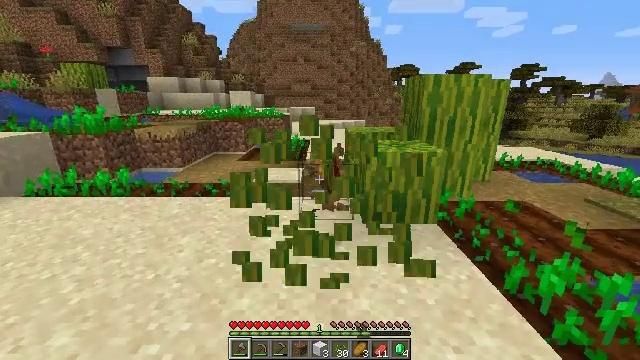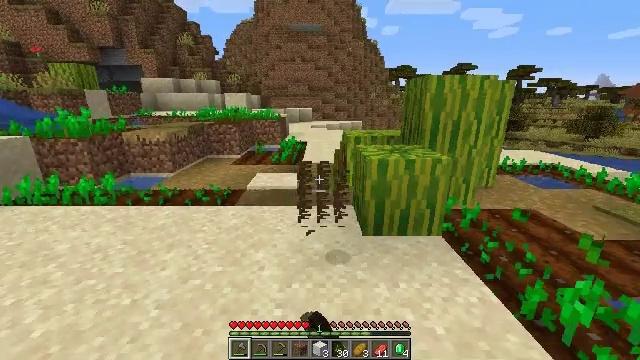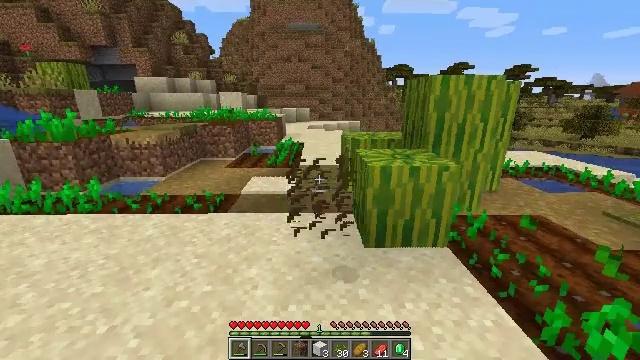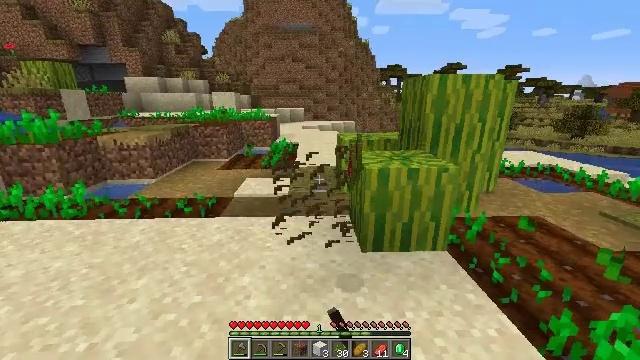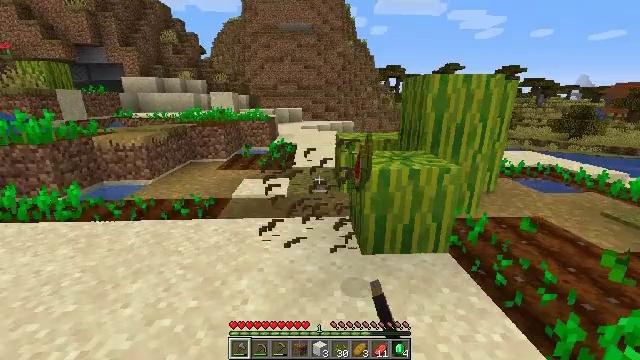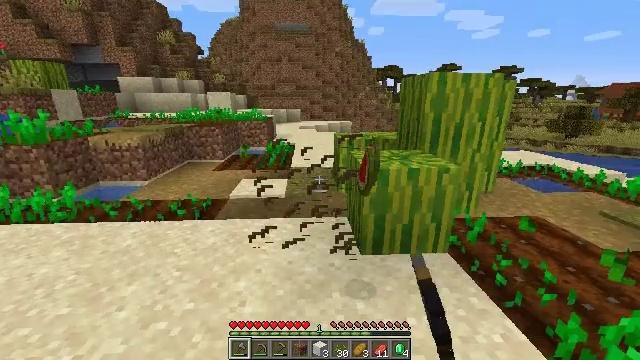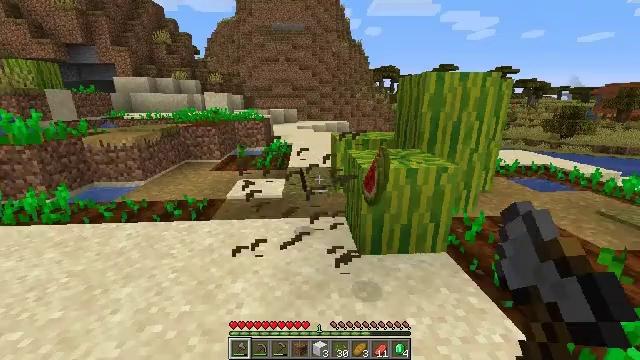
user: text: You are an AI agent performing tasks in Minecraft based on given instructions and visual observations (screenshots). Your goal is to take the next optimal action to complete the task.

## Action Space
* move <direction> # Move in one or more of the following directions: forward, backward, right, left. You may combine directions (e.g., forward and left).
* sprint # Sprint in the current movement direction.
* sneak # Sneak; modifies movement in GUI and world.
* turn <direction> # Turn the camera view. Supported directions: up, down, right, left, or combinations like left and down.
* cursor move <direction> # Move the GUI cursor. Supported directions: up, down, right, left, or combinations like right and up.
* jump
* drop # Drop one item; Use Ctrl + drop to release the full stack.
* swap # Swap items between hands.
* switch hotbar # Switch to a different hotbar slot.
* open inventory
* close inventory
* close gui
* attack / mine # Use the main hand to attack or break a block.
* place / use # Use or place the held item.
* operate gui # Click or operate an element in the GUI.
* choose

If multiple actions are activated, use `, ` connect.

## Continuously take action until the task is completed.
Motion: motion action
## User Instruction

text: Break the dead bush for sticks.
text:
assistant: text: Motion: move forward, attack / mine
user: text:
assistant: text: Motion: move forward, attack / mine
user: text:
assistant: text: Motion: turn right, attack / mine
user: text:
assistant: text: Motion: attack / mine
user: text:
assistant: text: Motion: attack / mine
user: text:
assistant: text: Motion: attack / mine
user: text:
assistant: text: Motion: attack / mine